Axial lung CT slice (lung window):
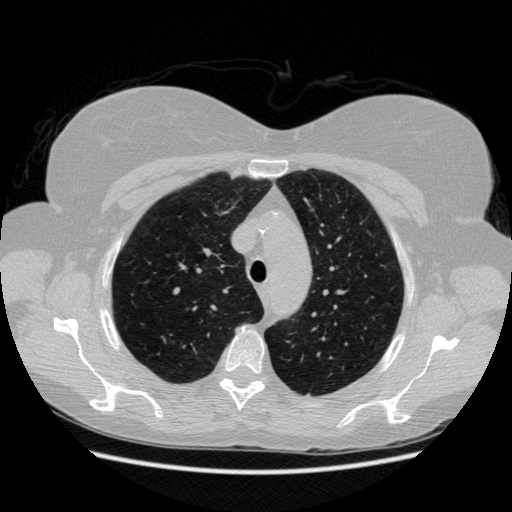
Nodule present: no